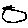
Label: hexagon